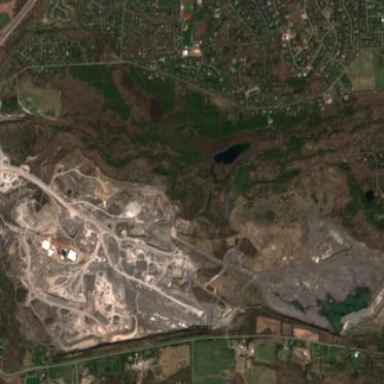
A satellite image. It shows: Quarry area.